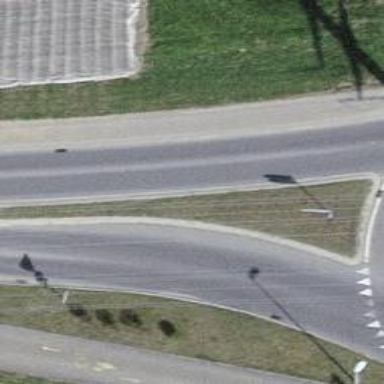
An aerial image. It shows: Asphalt road with primary highway designation. There are separate sidewalks on both sides.